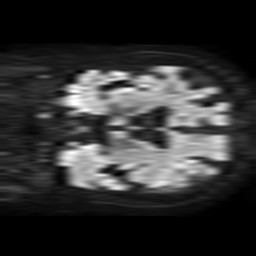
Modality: TRACE
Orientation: coronal
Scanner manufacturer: philips
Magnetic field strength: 1.5 T
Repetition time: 4.6 s
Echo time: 0.0745 s